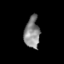
Tissue: skin
Cell type: Epithelial cells
Senescence score: 0.2687
Nuclear area (px): 465
Mean DAPI intensity: 137.237